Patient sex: M
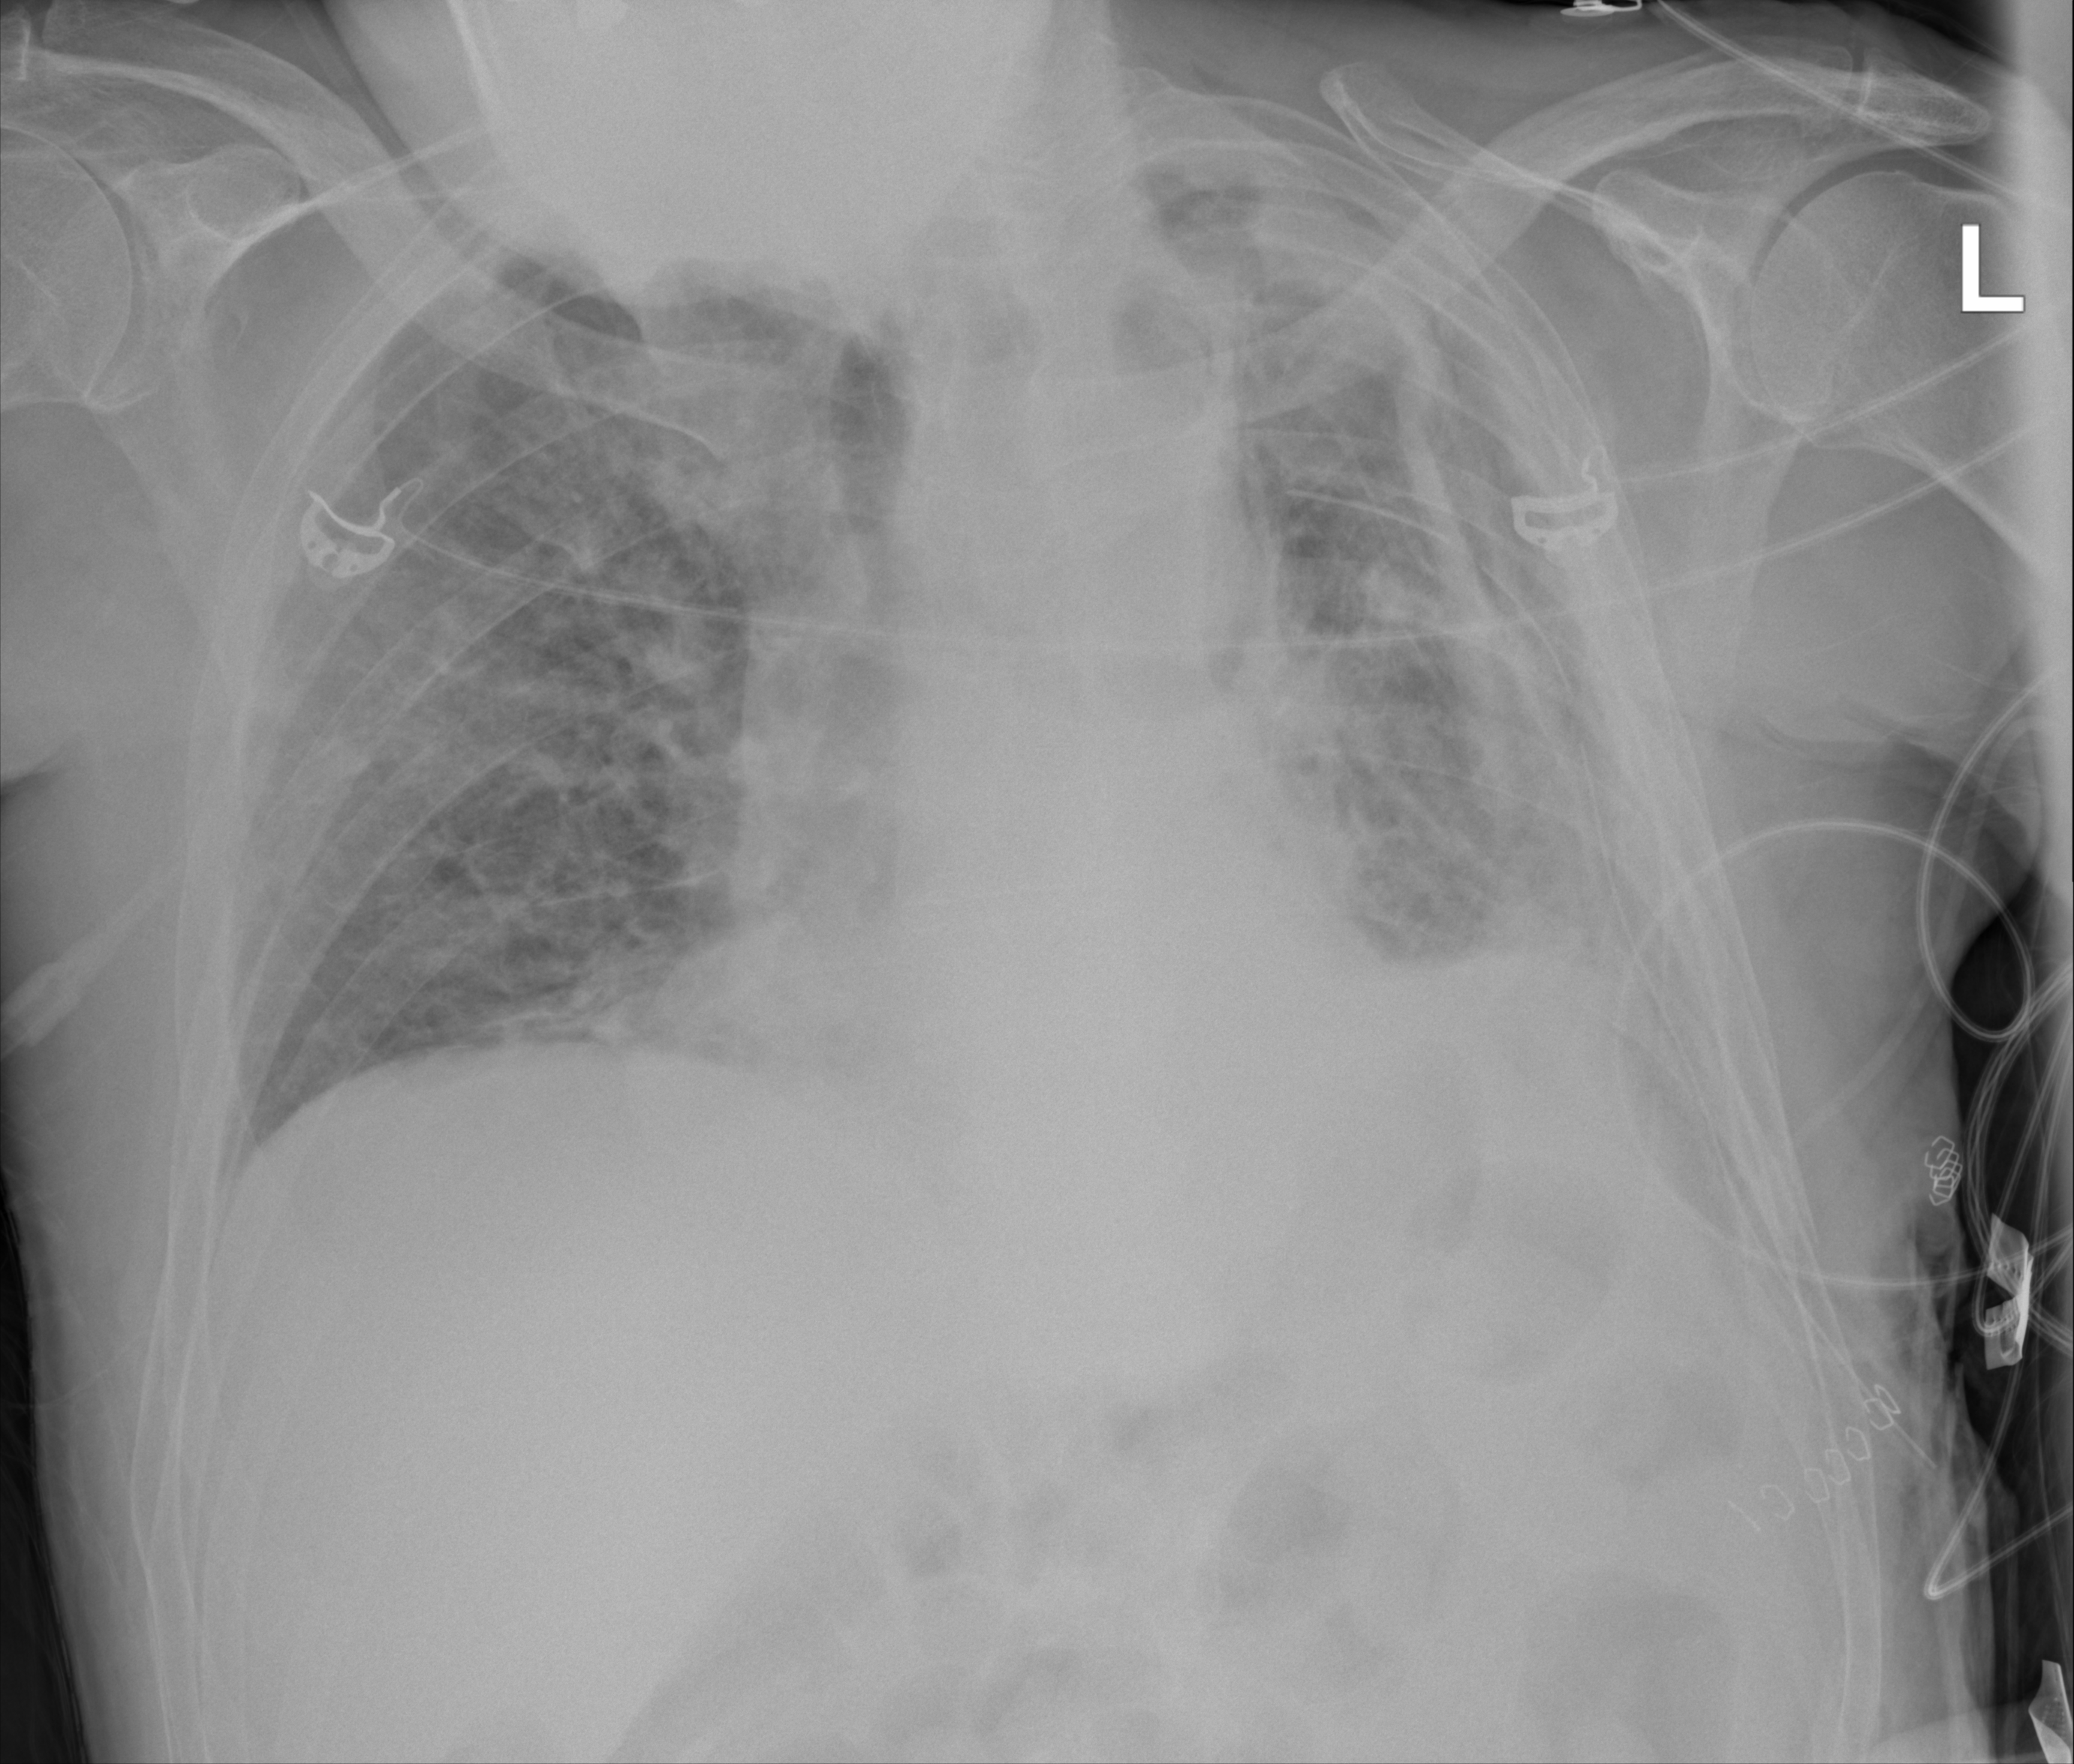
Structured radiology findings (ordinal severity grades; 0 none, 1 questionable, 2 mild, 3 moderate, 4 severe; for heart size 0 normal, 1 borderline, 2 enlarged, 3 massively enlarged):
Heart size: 0
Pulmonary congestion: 0
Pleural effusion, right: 0
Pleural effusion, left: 2
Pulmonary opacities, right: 2
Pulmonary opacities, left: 2
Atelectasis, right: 2
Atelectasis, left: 3